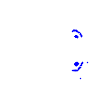
Particle: electron